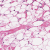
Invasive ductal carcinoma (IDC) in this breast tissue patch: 0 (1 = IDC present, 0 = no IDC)